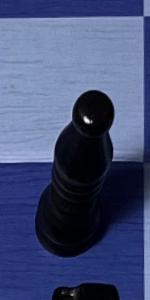
Label: Bishop_Black